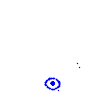
Particle: electron